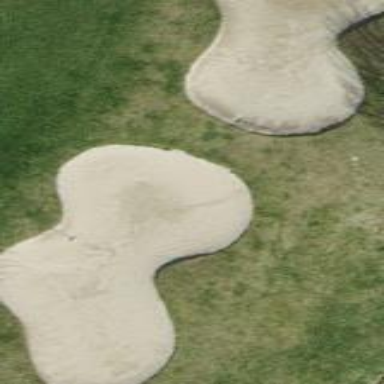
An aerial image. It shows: Sand bunker on golf course.